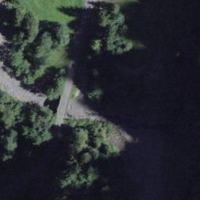
EUNIS habitat code: 41
Species observed at this site:
Tozzia alpina
Petasites albus